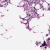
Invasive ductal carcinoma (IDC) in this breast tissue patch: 0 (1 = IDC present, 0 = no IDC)